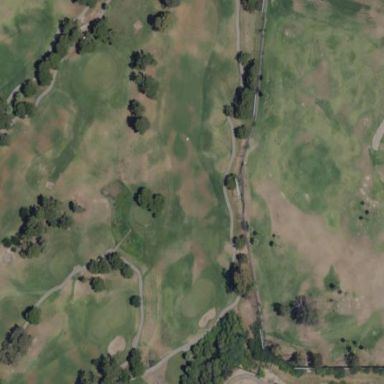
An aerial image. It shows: Driving range for golf on grass.